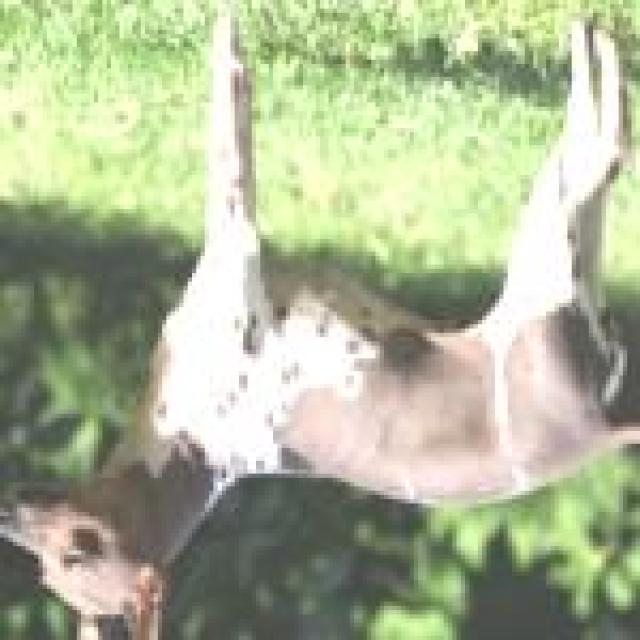
Healthy canine skin — no visible lesions, inflammation, or abnormalities. The skin and coat appear normal.